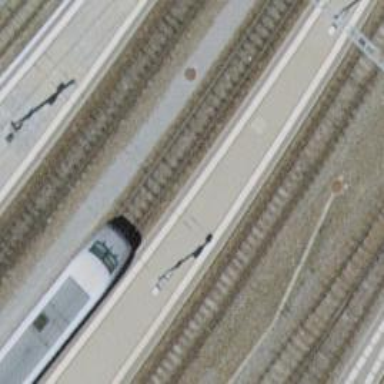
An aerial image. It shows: Platform edge at railway station.